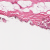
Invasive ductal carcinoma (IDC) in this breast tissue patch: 0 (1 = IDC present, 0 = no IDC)